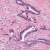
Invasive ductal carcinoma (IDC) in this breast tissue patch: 0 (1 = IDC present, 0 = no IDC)